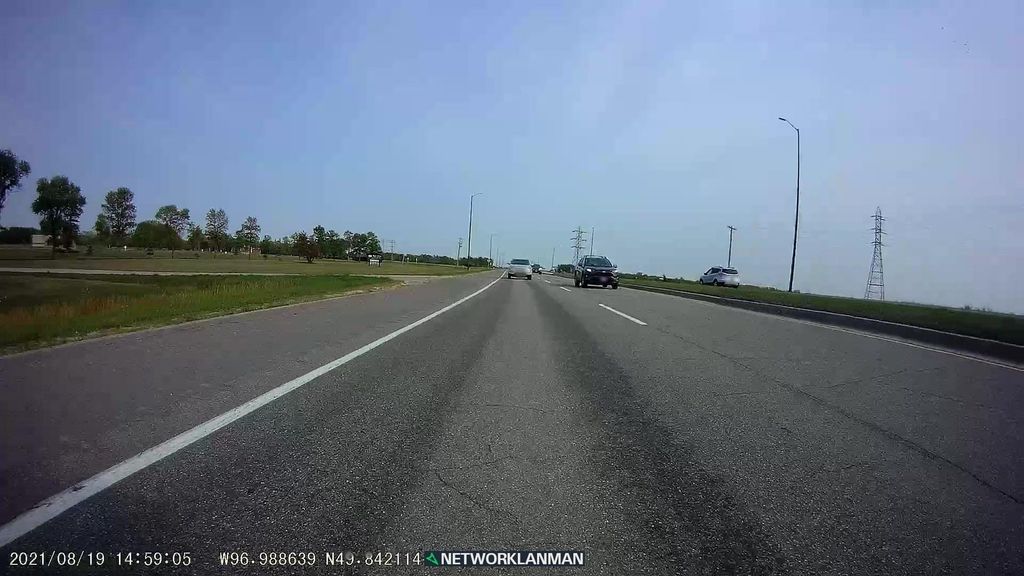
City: winnipeg